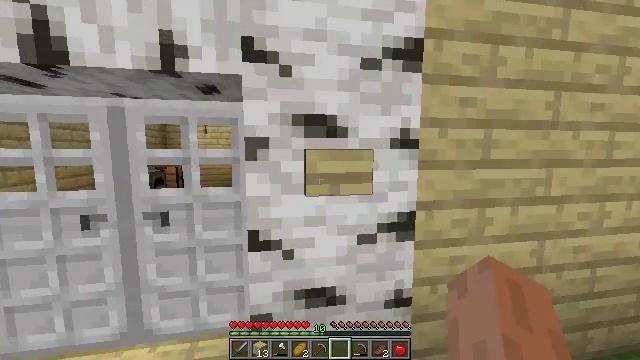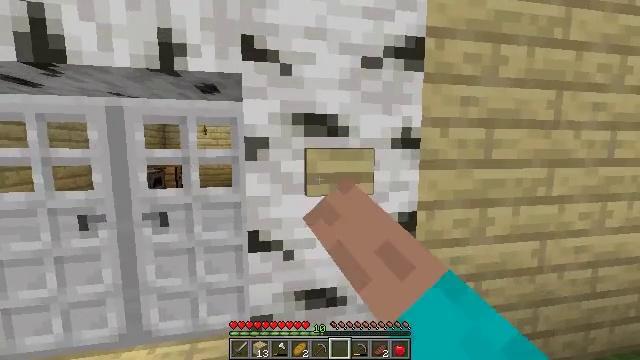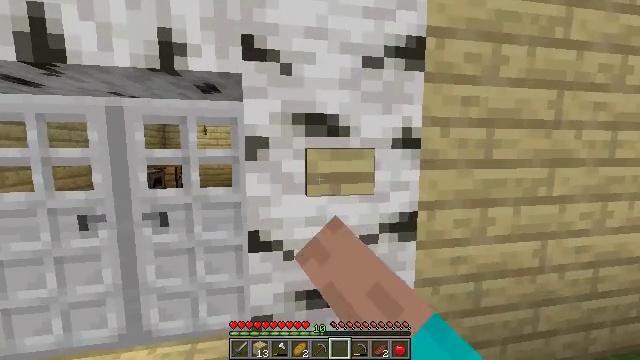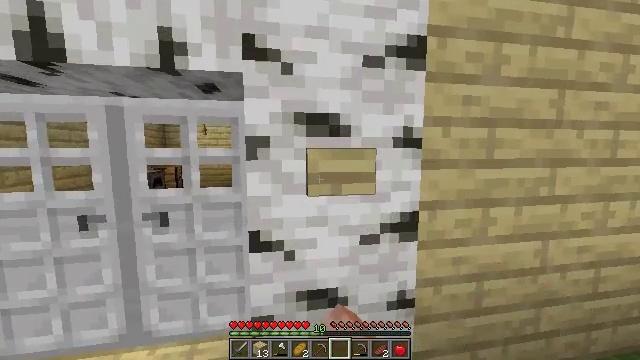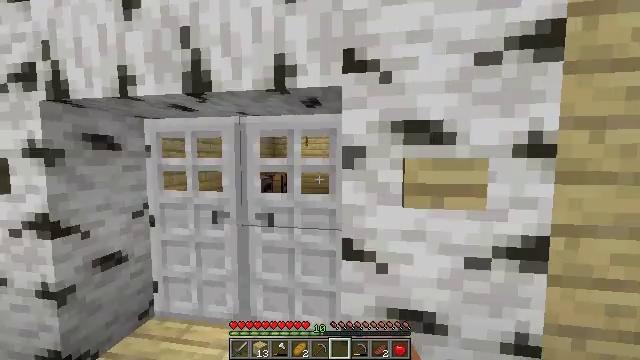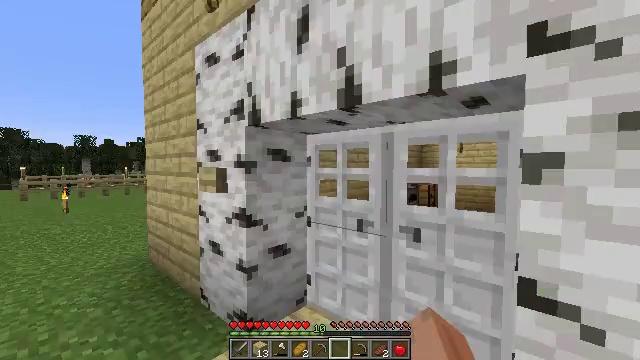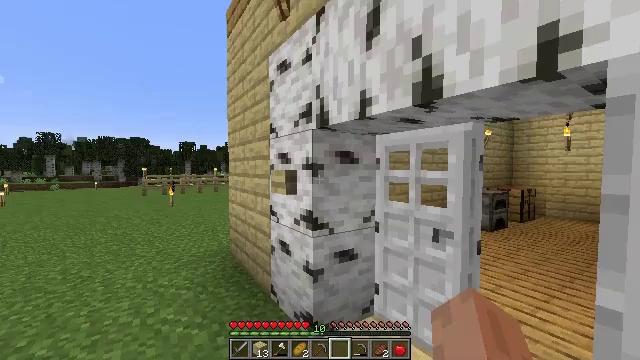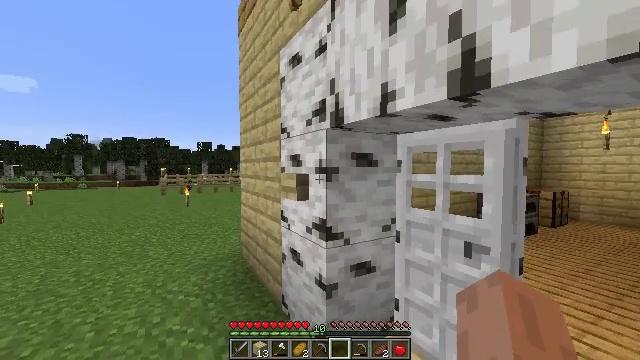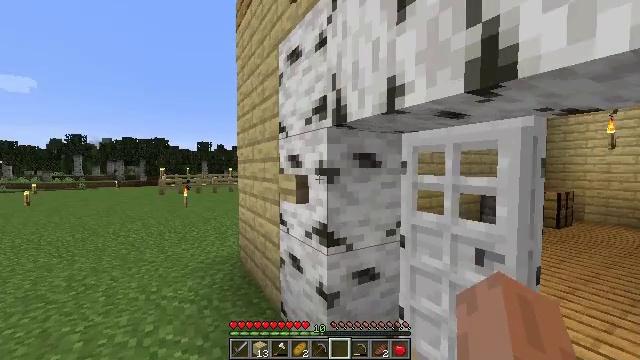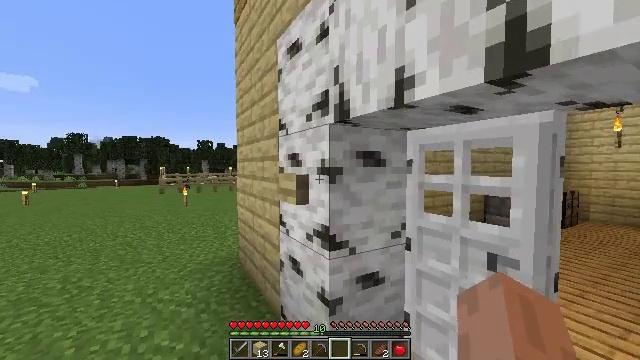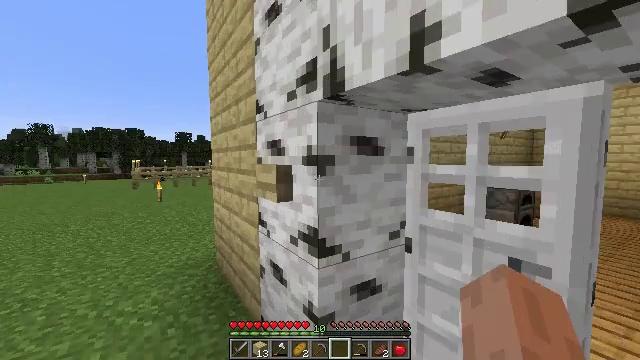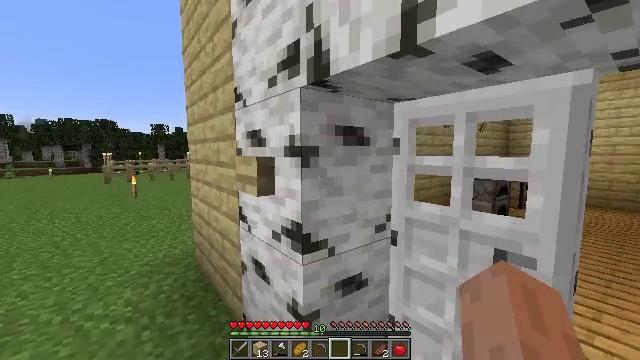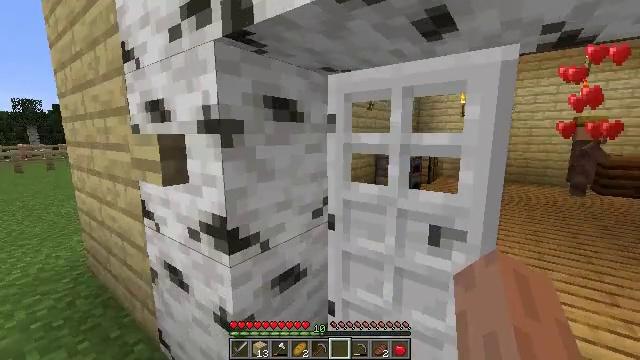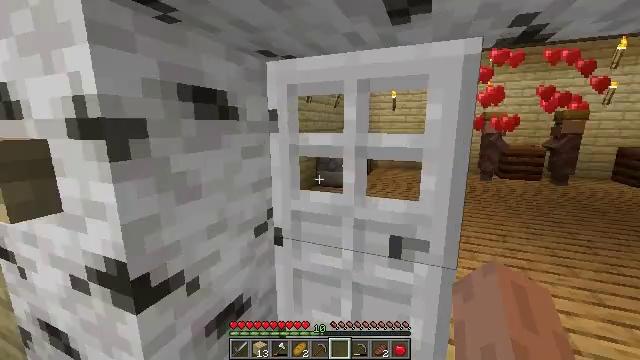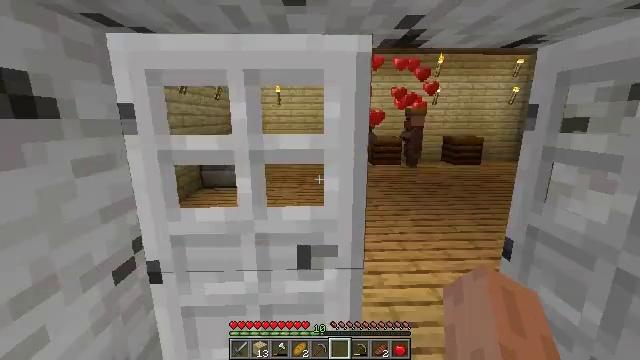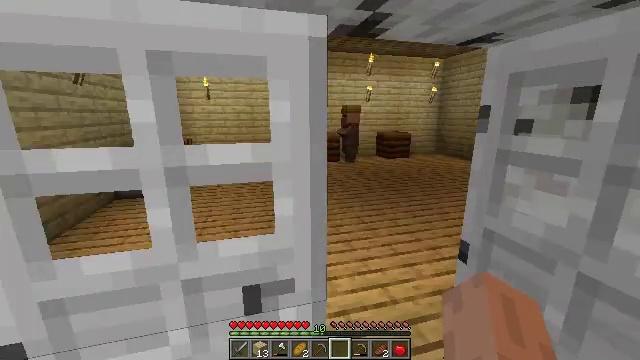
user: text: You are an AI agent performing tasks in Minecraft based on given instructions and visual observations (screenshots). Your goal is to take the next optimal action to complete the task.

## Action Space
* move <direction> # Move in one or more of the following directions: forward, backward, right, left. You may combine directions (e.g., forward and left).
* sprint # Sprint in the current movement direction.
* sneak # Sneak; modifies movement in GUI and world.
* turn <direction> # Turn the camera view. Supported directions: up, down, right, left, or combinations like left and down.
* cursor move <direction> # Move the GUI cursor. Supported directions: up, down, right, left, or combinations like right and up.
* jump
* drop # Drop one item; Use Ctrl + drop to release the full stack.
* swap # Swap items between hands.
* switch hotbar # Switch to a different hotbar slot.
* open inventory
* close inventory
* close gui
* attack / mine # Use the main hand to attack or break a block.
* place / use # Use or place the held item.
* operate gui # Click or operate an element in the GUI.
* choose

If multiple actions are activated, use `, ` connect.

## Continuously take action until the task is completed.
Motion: motion action
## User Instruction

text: Use two iron ingots to get shears.
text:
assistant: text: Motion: use / place
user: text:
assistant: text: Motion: use / place
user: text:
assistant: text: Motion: no_op
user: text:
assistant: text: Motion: turn left and up
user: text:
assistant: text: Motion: move forward, turn left and up
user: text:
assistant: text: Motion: move forward, turn left
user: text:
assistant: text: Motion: move forward, turn left
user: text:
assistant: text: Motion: move forward
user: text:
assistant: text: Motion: move forward
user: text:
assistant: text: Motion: move forward, turn right and down
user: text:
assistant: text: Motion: move forward, turn right and down
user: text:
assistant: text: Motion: move forward, turn right and down
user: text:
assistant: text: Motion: move forward, turn right and down
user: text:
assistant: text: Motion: move forward, turn right and down
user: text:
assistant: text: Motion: move forward, turn right
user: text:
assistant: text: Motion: move forward, turn right and down
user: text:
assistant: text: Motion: move forward, turn right
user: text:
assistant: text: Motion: move forward
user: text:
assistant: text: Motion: move forward
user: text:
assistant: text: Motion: move forward
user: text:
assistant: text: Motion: move forward, turn left
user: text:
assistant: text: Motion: move forward, turn left
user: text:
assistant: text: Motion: move forward, turn left and up
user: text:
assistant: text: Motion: move forward, turn left and up
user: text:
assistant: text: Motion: move forward, turn left
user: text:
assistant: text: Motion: move forward
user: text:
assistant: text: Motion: move forward
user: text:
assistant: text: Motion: move forward
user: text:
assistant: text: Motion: move forward
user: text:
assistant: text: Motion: move forward